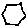
Label: hexagon